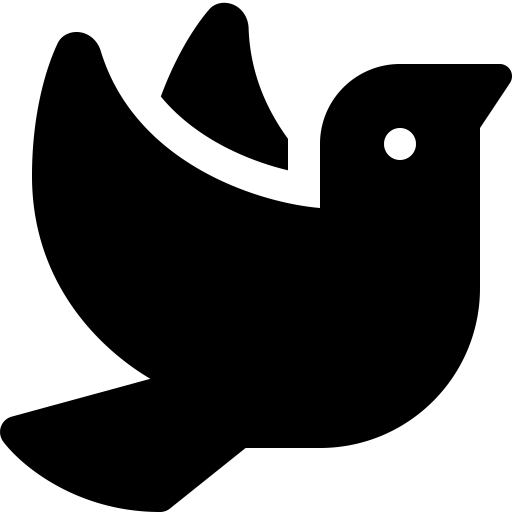
Tags: icon, FontAwesome, fa-icon, solid, dove